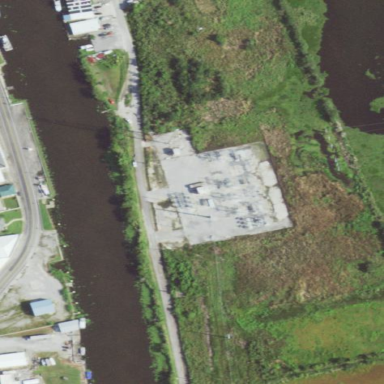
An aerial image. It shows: Distribution level power substation enclosed by fence.